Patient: sex F, age 53
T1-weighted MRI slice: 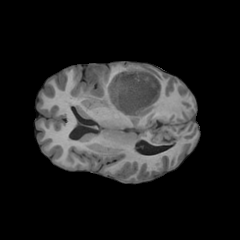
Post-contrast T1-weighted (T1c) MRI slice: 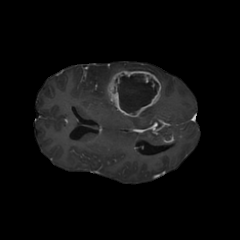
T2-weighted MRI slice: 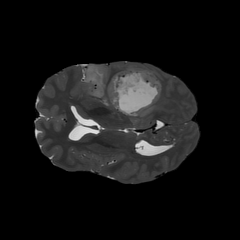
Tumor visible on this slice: yes
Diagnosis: Glioblastoma, IDH-wildtype
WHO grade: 4